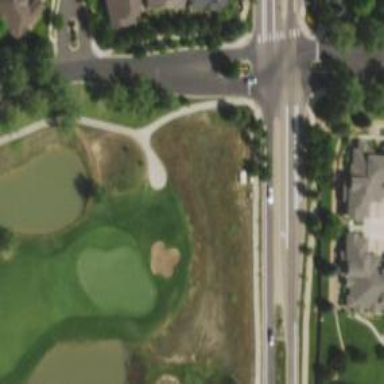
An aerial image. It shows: Golf cartpath that is also road path.